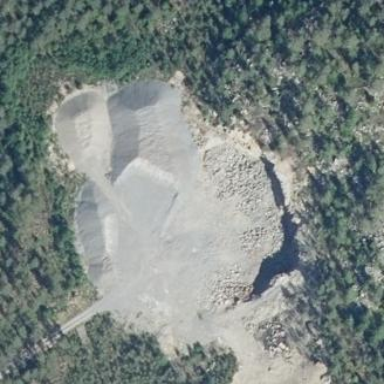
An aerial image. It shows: Quarry area rich in gravel resources.